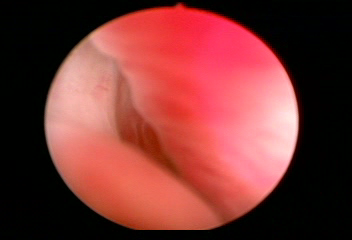
Modality: WLC
Class: Normal mucosa
Bladder cancer association: No